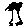
Label: tree